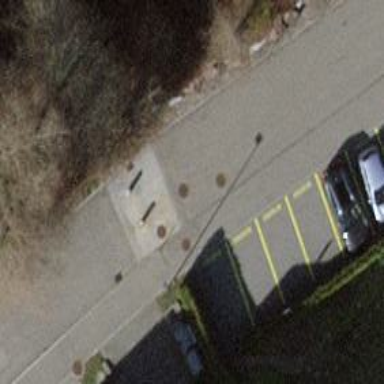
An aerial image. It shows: Bollard barrier.